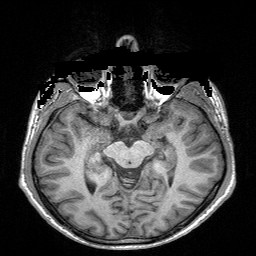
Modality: T1w
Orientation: coronal